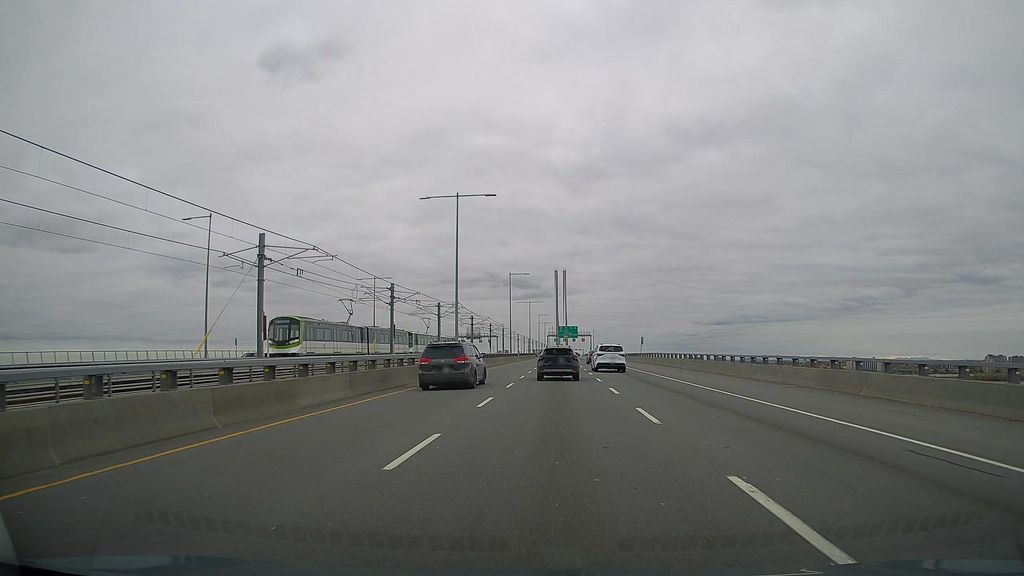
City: montreal